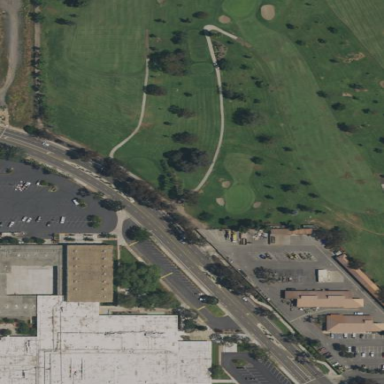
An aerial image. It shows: Scenic golf fairway.